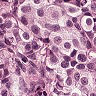
Metastatic tissue present: yes